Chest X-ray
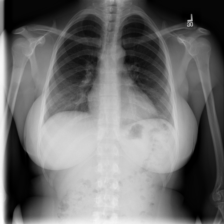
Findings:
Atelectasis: negative
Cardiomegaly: negative
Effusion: negative
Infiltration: negative
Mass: negative
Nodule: negative
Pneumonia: negative
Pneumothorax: negative
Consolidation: negative
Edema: negative
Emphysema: negative
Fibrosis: negative
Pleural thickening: negative
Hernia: negative